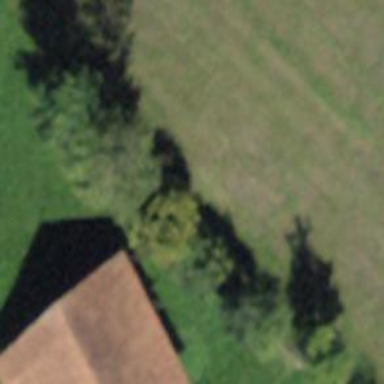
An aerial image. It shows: Row of trees in natural setting.